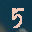
Label: 5